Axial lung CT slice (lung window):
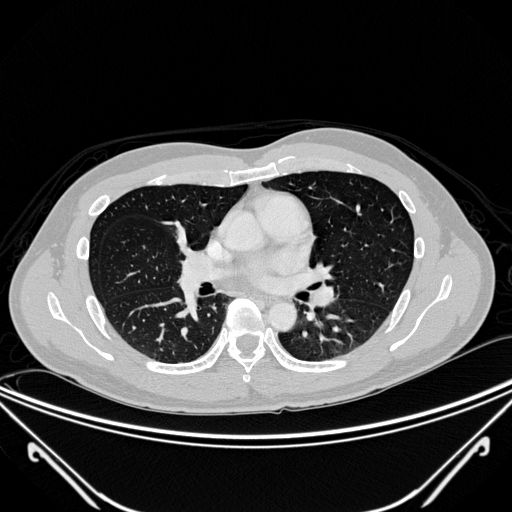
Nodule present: no